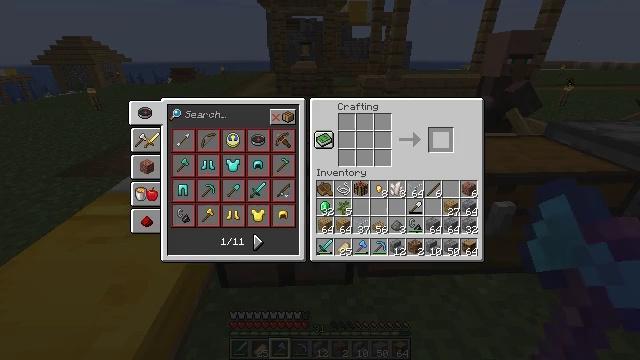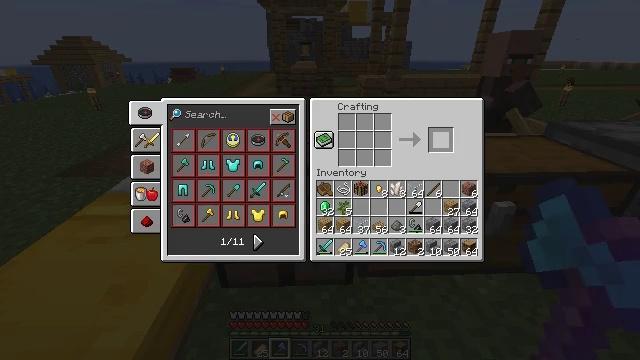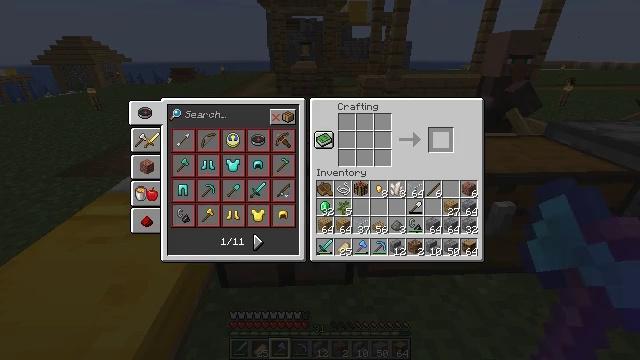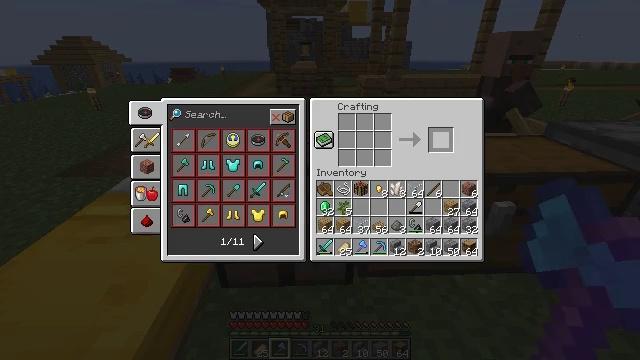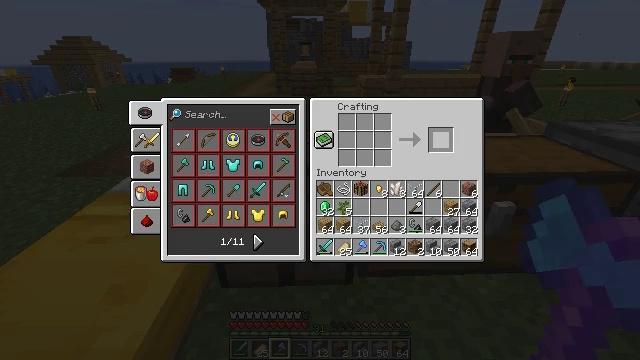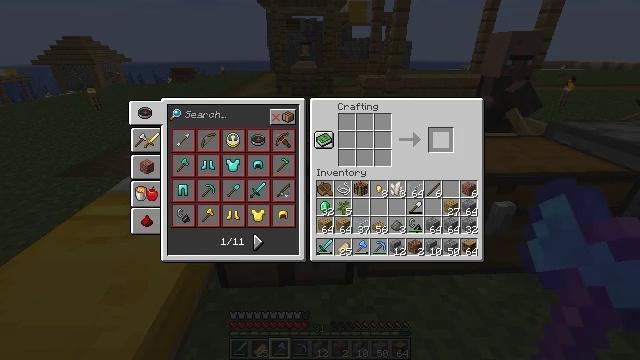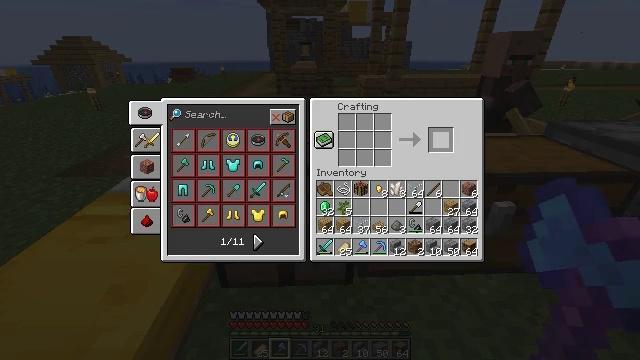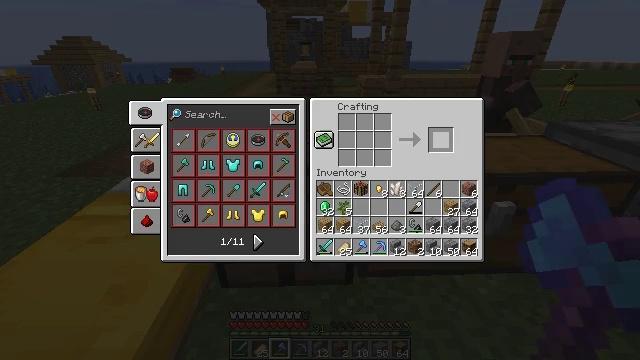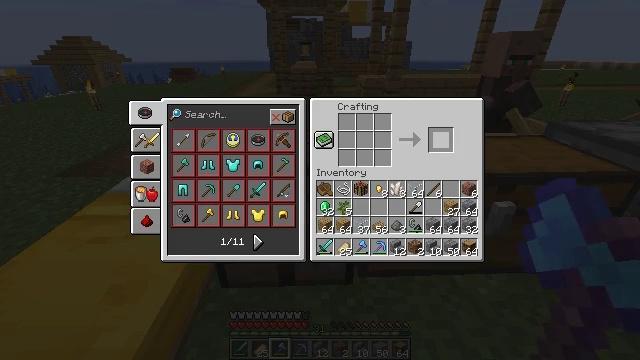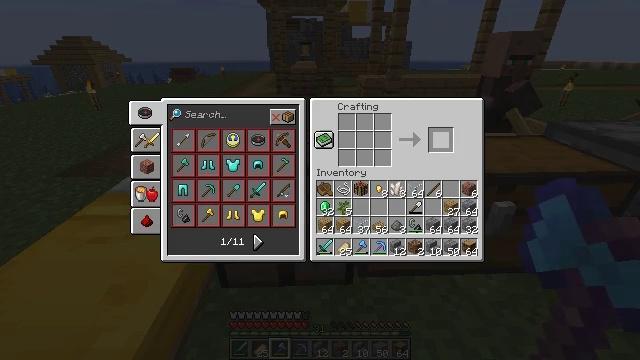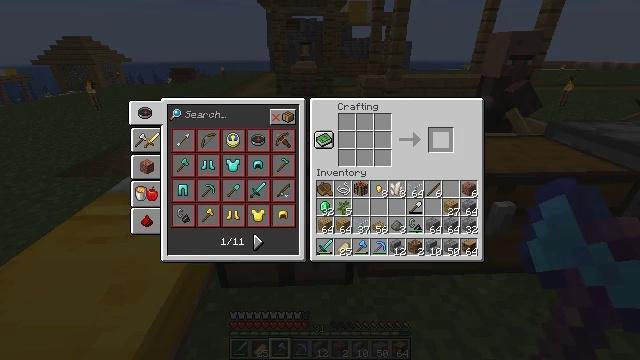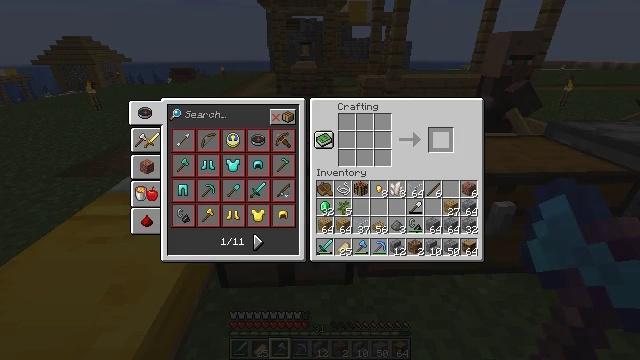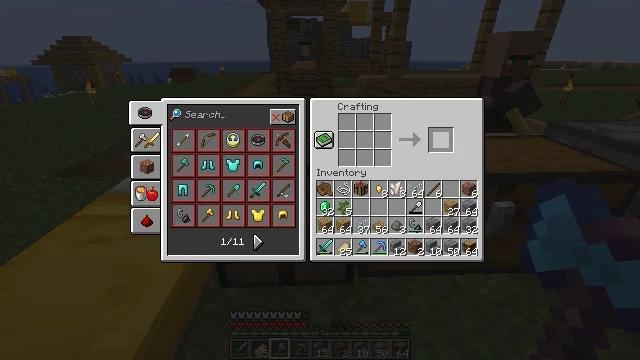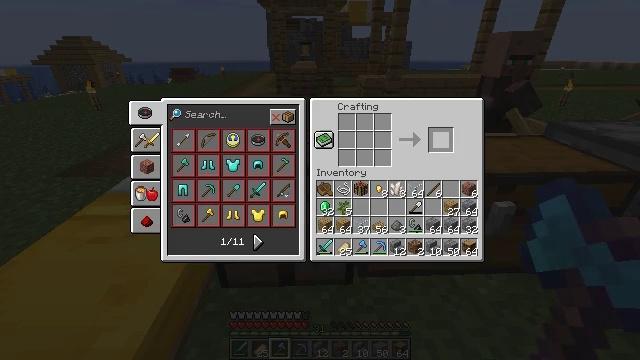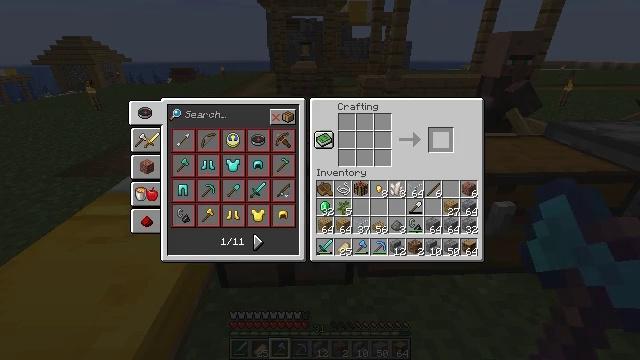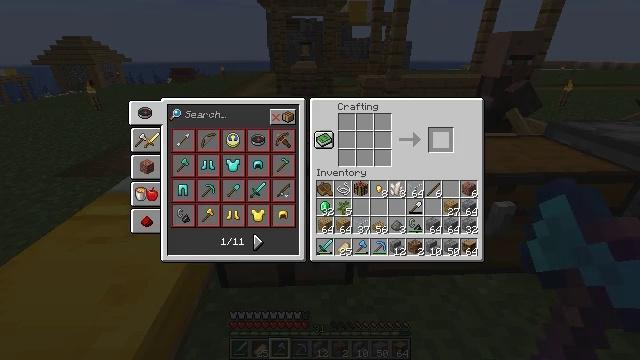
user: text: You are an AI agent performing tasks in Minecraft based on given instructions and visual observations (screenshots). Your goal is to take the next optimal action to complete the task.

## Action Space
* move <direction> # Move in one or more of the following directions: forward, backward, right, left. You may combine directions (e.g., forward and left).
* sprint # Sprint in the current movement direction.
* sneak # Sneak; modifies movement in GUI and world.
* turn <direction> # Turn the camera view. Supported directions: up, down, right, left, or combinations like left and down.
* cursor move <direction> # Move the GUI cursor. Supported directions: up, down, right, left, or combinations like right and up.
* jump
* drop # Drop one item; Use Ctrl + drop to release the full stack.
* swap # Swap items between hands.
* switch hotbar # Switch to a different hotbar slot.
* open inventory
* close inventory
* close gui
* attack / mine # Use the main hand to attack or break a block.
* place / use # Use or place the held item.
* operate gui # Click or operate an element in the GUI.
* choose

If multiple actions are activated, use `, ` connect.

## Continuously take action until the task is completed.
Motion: motion action
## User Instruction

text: Interact with the crafting table to obtain the barrel.
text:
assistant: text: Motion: sneak, open gui
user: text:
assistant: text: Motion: sneak
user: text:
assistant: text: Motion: sneak
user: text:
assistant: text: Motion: sneak
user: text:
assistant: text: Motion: sneak
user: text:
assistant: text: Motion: sneak
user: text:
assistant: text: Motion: sneak
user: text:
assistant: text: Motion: sneak
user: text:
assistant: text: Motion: sneak
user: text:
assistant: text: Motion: sneak
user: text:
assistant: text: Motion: sneak
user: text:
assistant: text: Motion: no_op
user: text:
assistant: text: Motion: no_op
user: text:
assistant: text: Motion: no_op
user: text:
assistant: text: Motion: no_op
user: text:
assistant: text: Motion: no_op
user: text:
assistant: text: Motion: no_op
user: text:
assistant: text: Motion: no_op
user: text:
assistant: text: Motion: no_op
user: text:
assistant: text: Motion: no_op
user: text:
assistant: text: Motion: no_op
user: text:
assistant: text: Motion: sneak
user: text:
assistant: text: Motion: sneak
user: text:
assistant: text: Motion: sneak
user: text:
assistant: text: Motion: sneak
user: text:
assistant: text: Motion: no_op
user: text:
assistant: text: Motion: no_op
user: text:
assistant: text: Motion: no_op
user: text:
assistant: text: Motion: no_op
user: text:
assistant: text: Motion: no_op